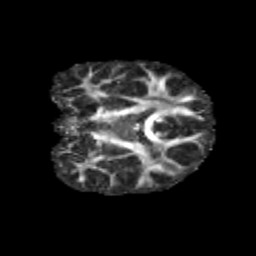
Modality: FA
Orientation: coronal
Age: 10
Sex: male
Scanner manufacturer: siemens
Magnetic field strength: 3 T
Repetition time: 3.8 s
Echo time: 0.07 s